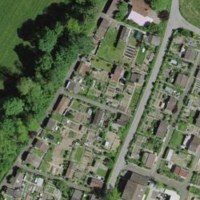
EUNIS habitat code: 53
Species observed at this site:
Cotinus coggygria
Symphyotrichum novae-angliae
Euphorbia lathyris